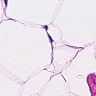
Metastatic tissue present: no